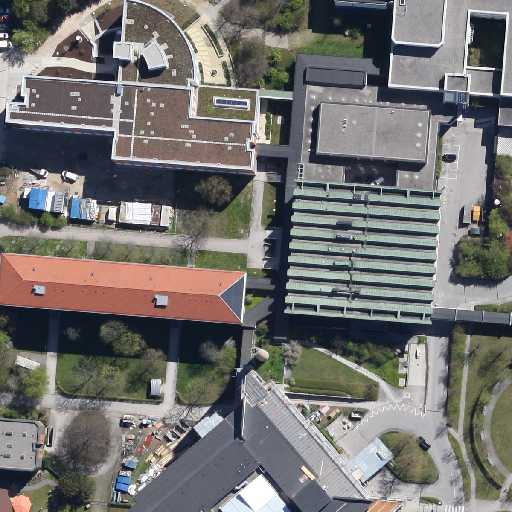
Referring expression: light-duty vehicle